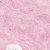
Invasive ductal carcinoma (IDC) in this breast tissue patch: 0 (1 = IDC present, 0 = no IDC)